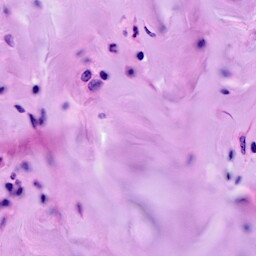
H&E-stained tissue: Breast